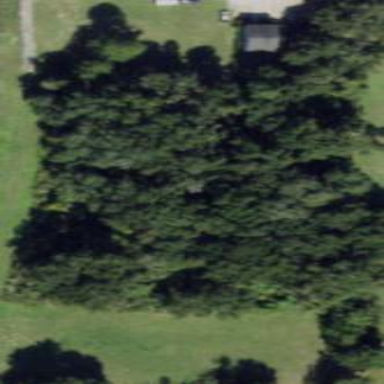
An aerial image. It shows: Mixed woodland area with various types of leaves.